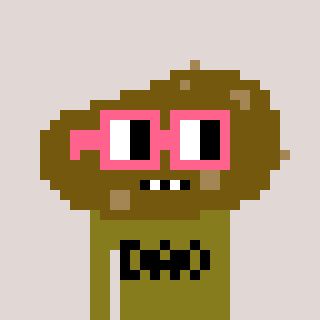
a pixel art character with square pink glasses, a potato-shaped head and a gunk-colored body on a warm background